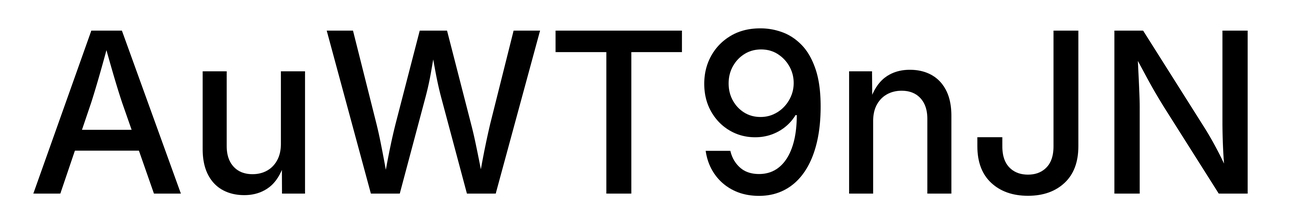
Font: Inter_Medium